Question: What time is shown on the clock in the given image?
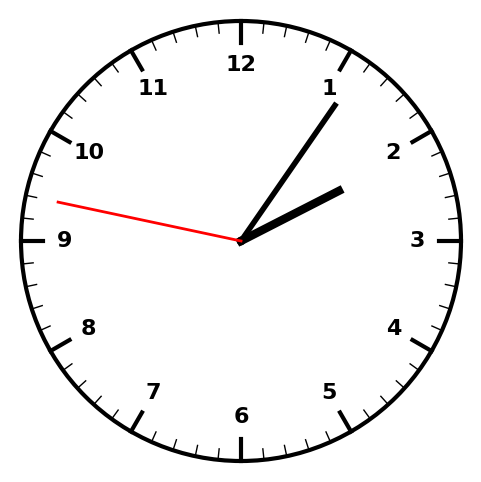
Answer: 02:05:47